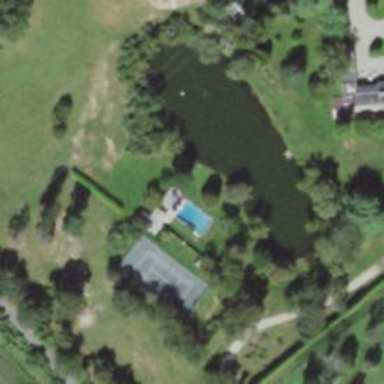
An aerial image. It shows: Serene pond surrounded by nature.